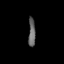
Tissue: skin
Cell type: Others
Senescence score: 0.7947
Nuclear area (px): 194
Mean DAPI intensity: 100.66